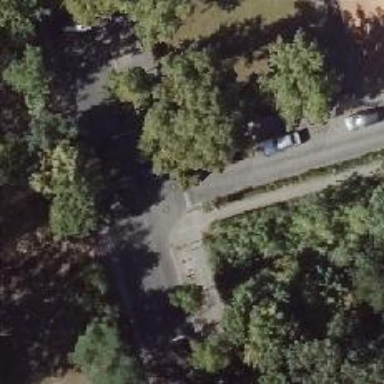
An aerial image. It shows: Road with "give way" sign.